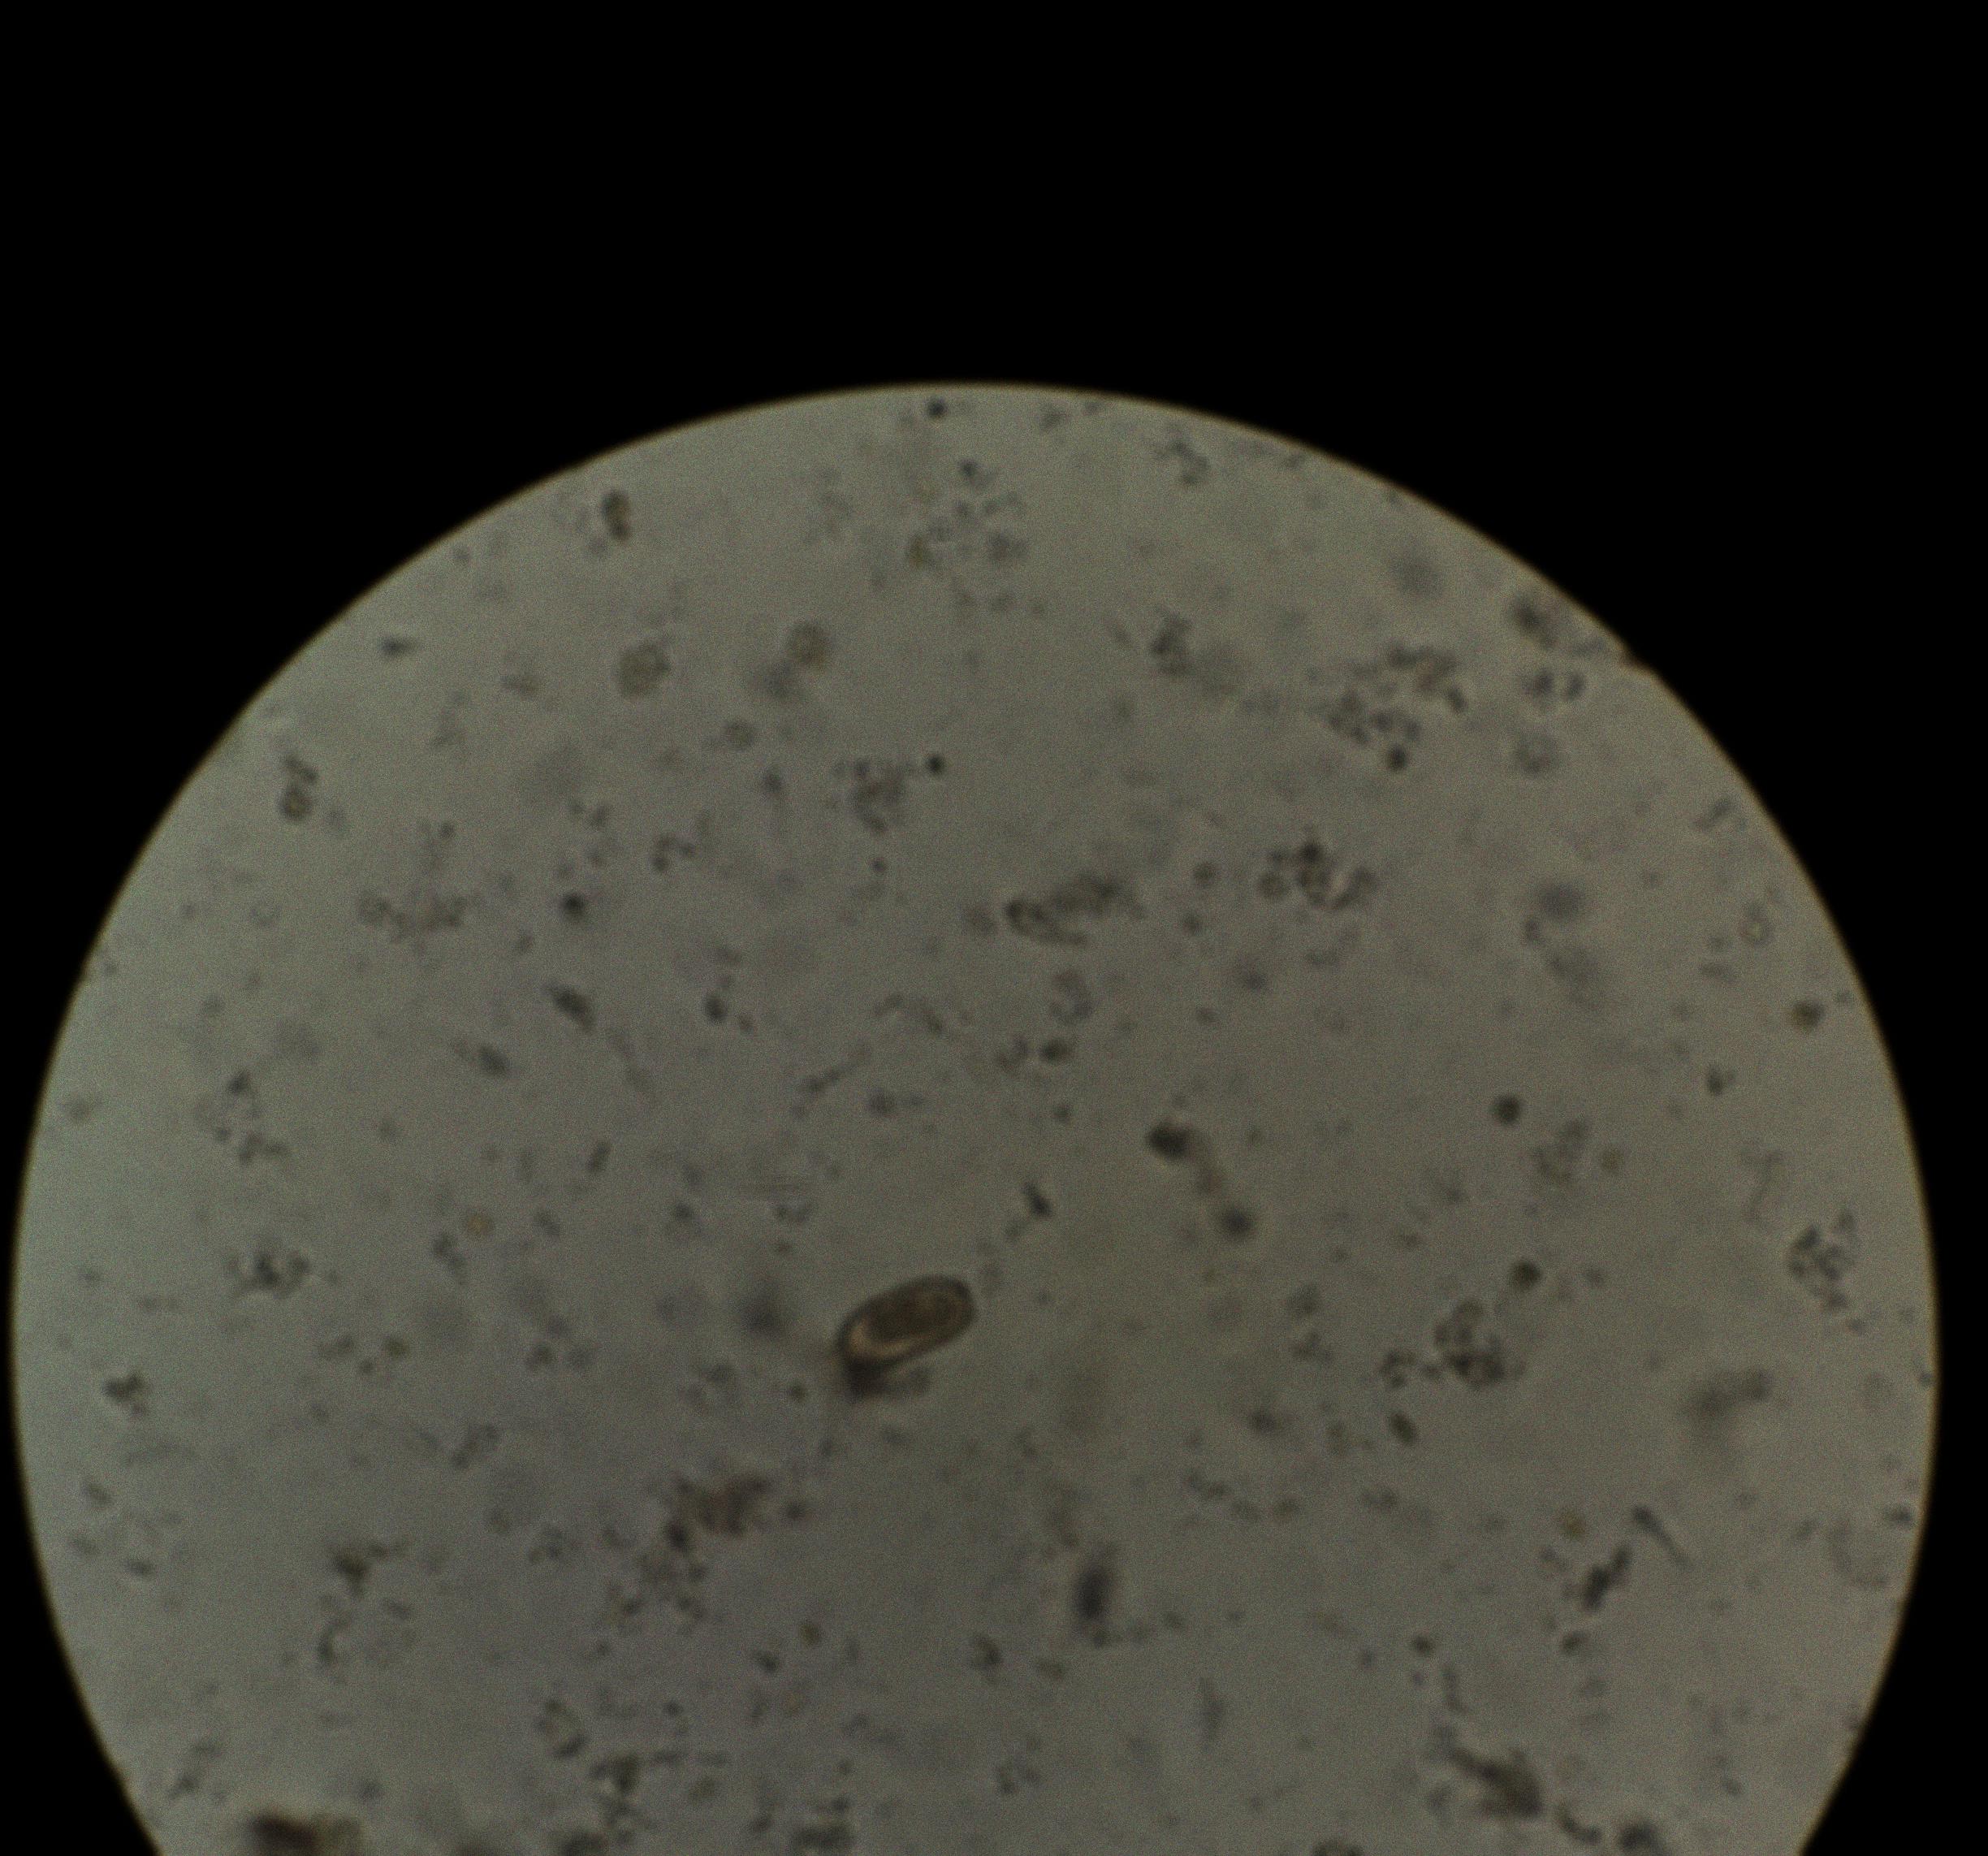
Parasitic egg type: Capillaria philippinensis